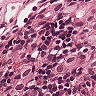
Metastatic tissue present: yes